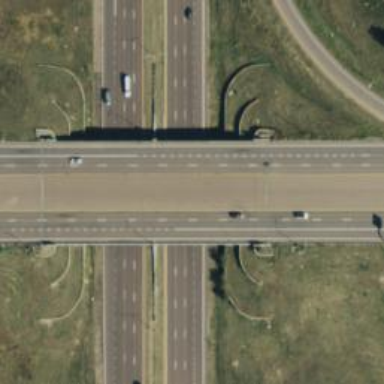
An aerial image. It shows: Bridge along trunk link highway.